Question: I have a 4x1 pixel png where the left most pixel is white (#ffffff), the second pixel is red (#ff0000), the third pixel is green (#00ff00) and the right most pixel is blue (#0000ff), almost invisible here: .
With the following perl script, I tried to read the rgb values for each pixel:
'''
use warnings;
use strict;
use GD;
my $image = new GD::Image('white-red-green-blue.png') or die;
for (my $x=0; $x<4; $x++) {
my $index = $image->getPixel($x, 0);
my ($r,$g,$b) = $image->rgb($index);
printf "%3d %3d %3d
", $r, $g, $b;
}
'''
Much to my surprise, it printed
'''
252 254 252
252 2 4
4 254 4
4 2 252
'''
whereas I expected
'''
255 255 255
255 0 0
0 255 0
0 0 255
'''
Why does the script report wrong rgb values and how can I teach it to report the correct ones?
As per 's question, the output of 'base64 white-red-green-blue.png' is
'''
iVBORw0KGgoAAAANSUhEUgAAAAQAAAABCAIAAAB2XpiaAAAAAXNSR0IArs4c6QAAAARnQU1B
AACxjwv8YQUAAAAJcEhZcwAADsMAAA7DAcdvqGQAAAASSURBVBhXY/gPBAwMDEDM8B8AL90F
+8V5iZQAAAAASUVORK5CYII=
'''
As per 's suggestion, I also tried 'my $image = newFromPng GD::Image('white-red-green-blue.png') or die;' but with the same result.
: I have tried the same thing with 'Image::Magick' instead of 'GD':
'''
use warnings;
use strict;
use Image::Magick;
my $image = Image::Magick->new or die;
my $read = $image -> Read('white-red-green-blue.png');
for (my $x=0; $x<4; $x++) {
my @pixels = $image->GetPixels(
width => 1,
height => 1,
x => $x,
y => 0,
map =>'RGB',
#normalize => 1
);
printf "%3d %3d %3d
", $pixels[0] / 256, $pixels[1] / 256, $pixels[2] / 256;
}
'''
and, somewhat unsurpringly, it prints the expected
'''
255 255 255
255 0 0
0 255 0
0 0 255
'''
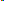
Answer: Ok, it works fine with your image if you do this:
'''
GD::Image->trueColor(1);
'''
BEFORE starting anything with GD. I think it is because one image is palettized and the other is not. See here:

It works fine on my iMac. I generated the image with ImageMagick like this:
'''
convert -size 1x1! xc:rgb\(255,255,255\) xc:rgb\(255,0,0\) xc:rgb\(0,255,0\) xc:rgb\(0,0,255\) +append wrgb.png
./go.pl
255 255 255
255 0 0
0 255 0
0 0 255
'''
I suspect your image is not being generated correctly.